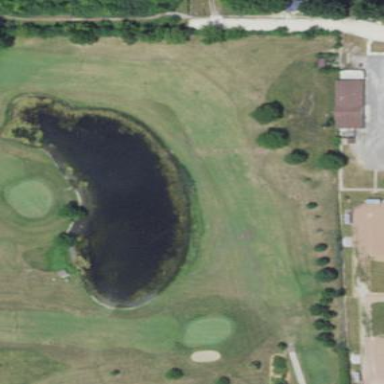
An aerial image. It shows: Pond serving as lateral water hazard on golf course.